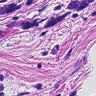
Metastatic tissue present: yes